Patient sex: F
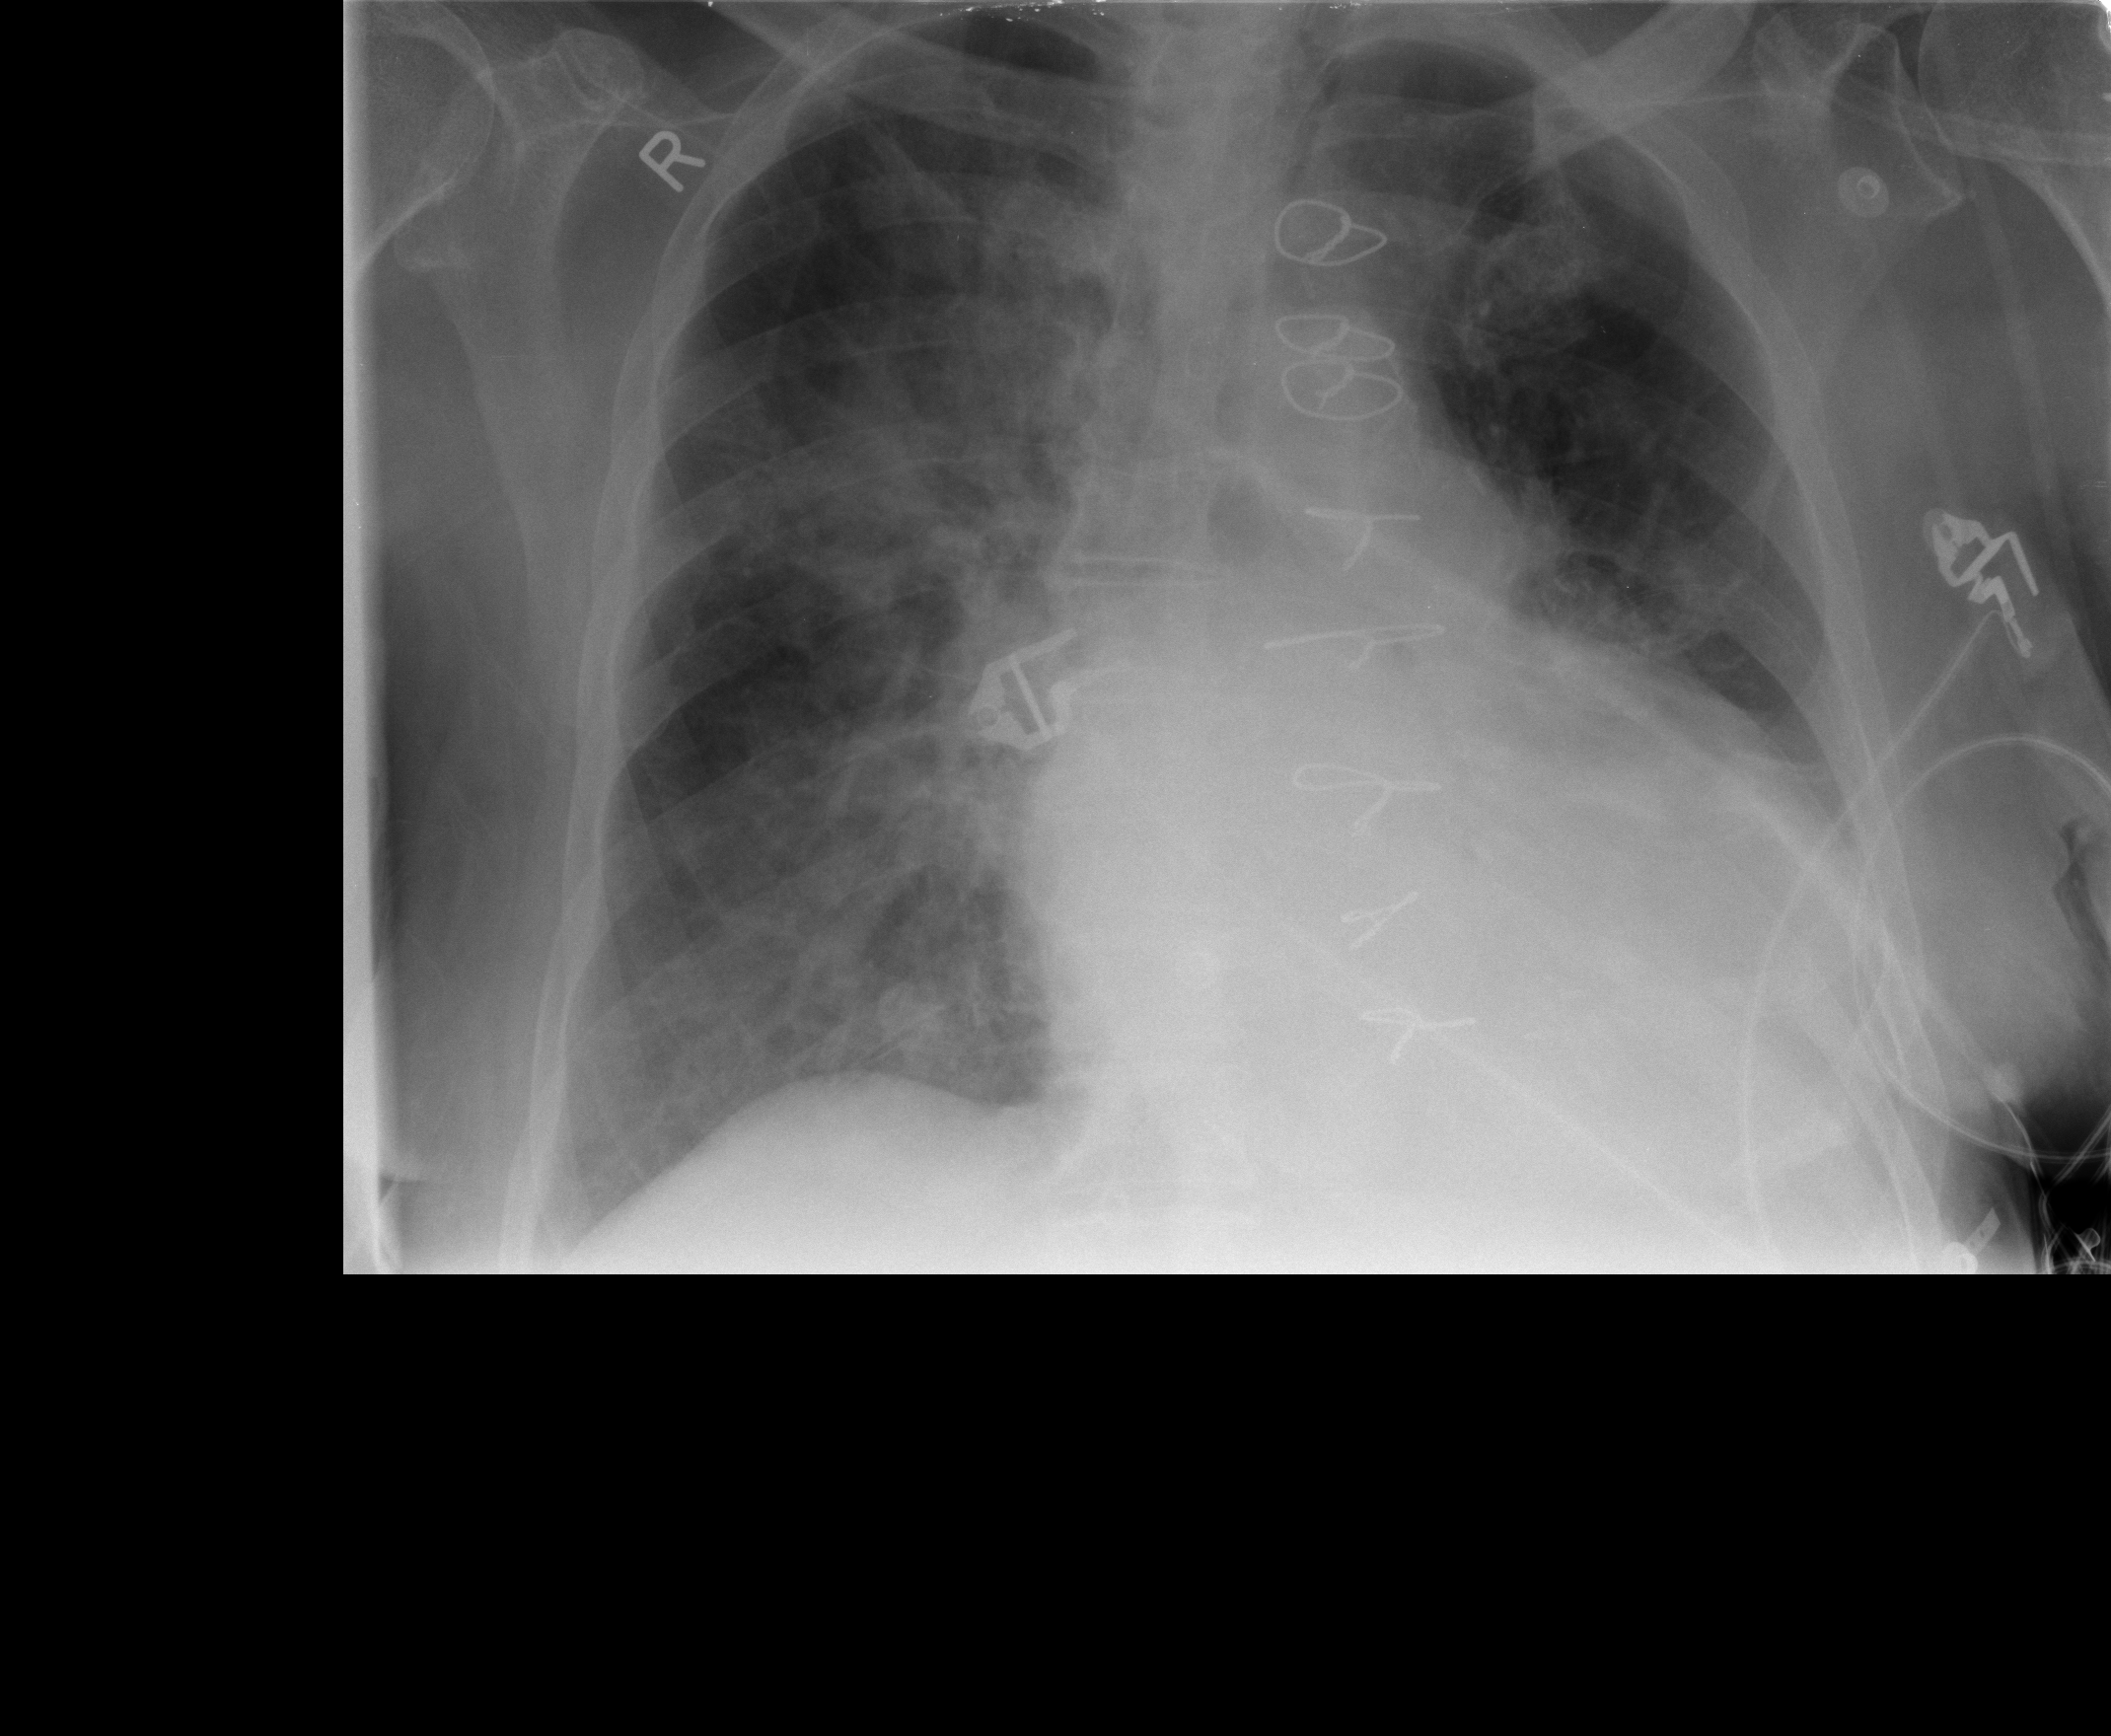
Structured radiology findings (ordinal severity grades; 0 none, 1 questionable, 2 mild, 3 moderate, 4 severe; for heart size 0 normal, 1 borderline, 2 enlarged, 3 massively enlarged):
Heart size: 2
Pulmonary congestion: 1
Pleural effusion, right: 0
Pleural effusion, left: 2
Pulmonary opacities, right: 3
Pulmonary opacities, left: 0
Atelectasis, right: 2
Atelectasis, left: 2